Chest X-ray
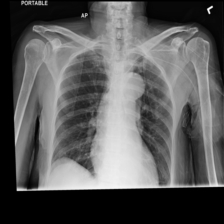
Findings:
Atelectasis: positive
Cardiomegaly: negative
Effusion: negative
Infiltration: negative
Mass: negative
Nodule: negative
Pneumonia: negative
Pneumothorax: negative
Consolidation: negative
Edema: negative
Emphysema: negative
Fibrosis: negative
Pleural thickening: negative
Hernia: negative